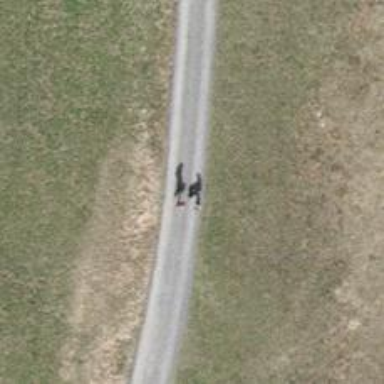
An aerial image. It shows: Gravel track with grade 2 quality.